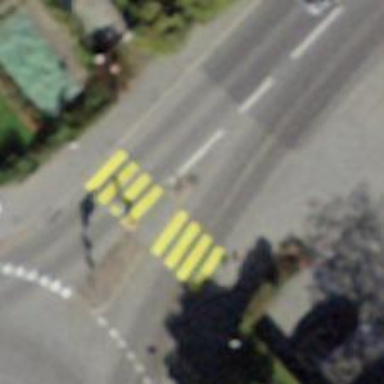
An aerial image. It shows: Uncontrolled zebra crossing with central island.